Field crop: maize
Growth stage: 2
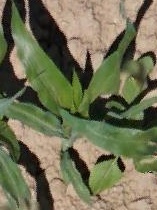
Species: maize